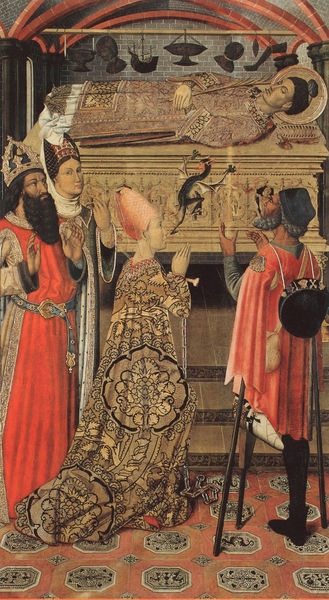
Titel: La princesa Eudòxia davant la tomba de Sant Esteve/ Prinzessin Eudoxia vor dem Grab des heiligen Stefan
Institution: Barcelona, Museu Nacional d’Art de Catalunya (Bereich 35)
Schlagwörter: gemälde, mann, frauen, frau, hut, kleid, männer, schwarz, rot, muster, ornament, bart, bärte, mütze, leiche, tod, tot, boden, gold, krone, bein, bischof, könig, papst, bett, heiligenschein, sarg, teufel, heiliger, mitra, anbeten, stumpf, schrein, seele, drache, krücke, krücken, lahm, knig, einbeiniger, leichna, scgale